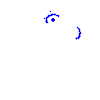
Particle: kaon